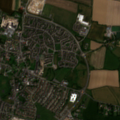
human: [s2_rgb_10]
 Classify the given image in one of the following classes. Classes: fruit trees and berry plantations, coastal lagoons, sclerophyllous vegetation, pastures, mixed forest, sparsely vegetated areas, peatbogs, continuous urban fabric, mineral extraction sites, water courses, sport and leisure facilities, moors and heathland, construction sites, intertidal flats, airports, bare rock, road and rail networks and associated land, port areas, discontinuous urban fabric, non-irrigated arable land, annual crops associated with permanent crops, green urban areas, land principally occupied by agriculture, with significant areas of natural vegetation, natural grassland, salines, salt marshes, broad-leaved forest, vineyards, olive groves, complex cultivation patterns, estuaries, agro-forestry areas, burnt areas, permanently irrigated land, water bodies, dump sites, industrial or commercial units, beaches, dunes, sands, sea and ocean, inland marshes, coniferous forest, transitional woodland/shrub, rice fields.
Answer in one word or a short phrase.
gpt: discontinuous urban fabric, non-irrigated arable land, pastures, complex cultivation patterns